Question: I have a problem using the barplot function to Print a histogram. Every time I call I get the following error. I have checked the functions, but I do not see any errors. I put the function a data.frame input sample, the error and giving me an example of a result. Is there any other way to make histograms as the image?
It's funny because sometimes the function gives the result but other fails giving the error
function:
'''
HIST_EPC_list<-function(DF_TAG_PHASE_EPC_counter){
barplot(DF_TAG_PHASE_EPC_counter$Num_EPC, names.arg = DF_TAG_PHASE_EPC_counter$Tag_PHASE, xlab = "Tag_PHASE", ylab = "Num_EPC", main="Histograma Num tags/PHASE:", width=10)
}
'''
data.frame example:
DF_TAG_PHASE_EPC_counter
'''
Tag_PHASE Num_EPC
1 123.0 1
2 75.0 1
3 78.0 1
4 81.0 2
5 84.0 1
6 87.0 1
7 90.0 2
8 98.0 1
'''
Error:
'''
Error in plot.new() : figure margins too large
Called from: barplot(DF_TAG_RSSI_EPC_counter$Num_EPC, names.arg = DF_TAG_RSSI_EPC_counter$Tag_RSSI,
xlab = "Tag_RSSI", ylab = "Num_EPC", main = "Histograma Num tags/RSSI:",
width = 10)
'''

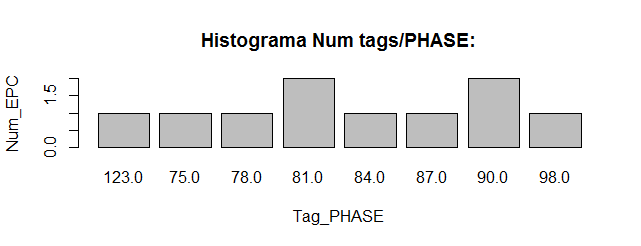
Answer: The error "figure margins too large" comes from the fact you are trying to plot a too large graphics compared to the size of the plot frame.
It can happen for instance in RStudio when the plot zone is small.
You can try these these things:
- - 'x11()'- 'par(mar=...)''par(mar=c(0.1,0.1,0.1,0.1)''?par'